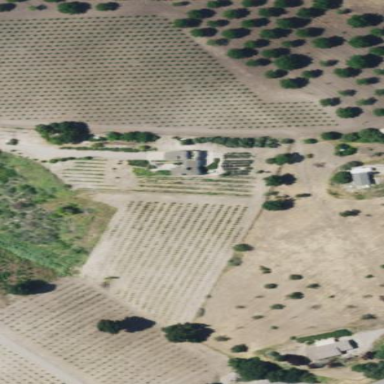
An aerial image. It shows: Vineyard growing grapes.